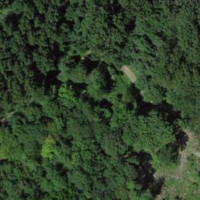
EUNIS habitat code: 44
Species observed at this site:
Aegopodium podagraria
Mercurialis perennis